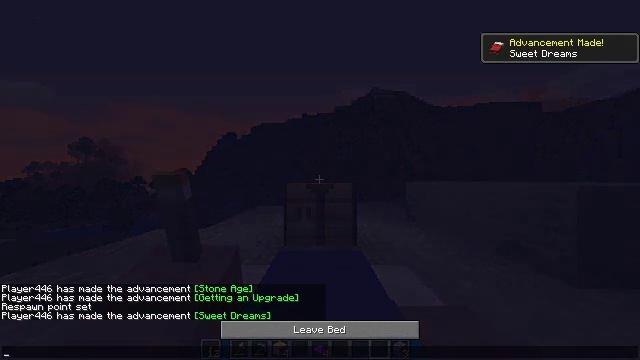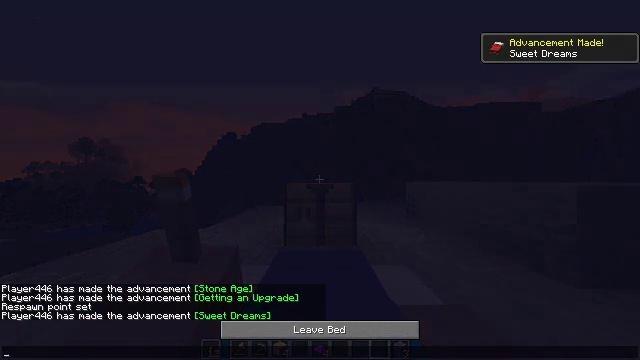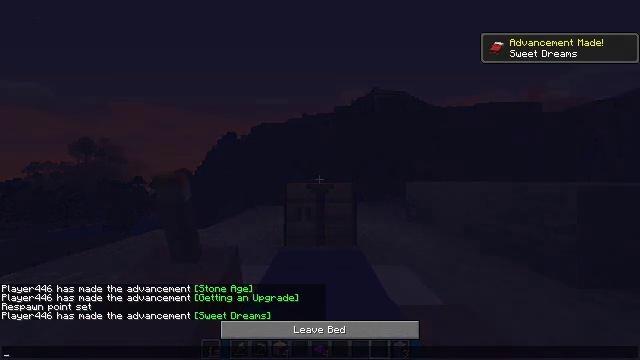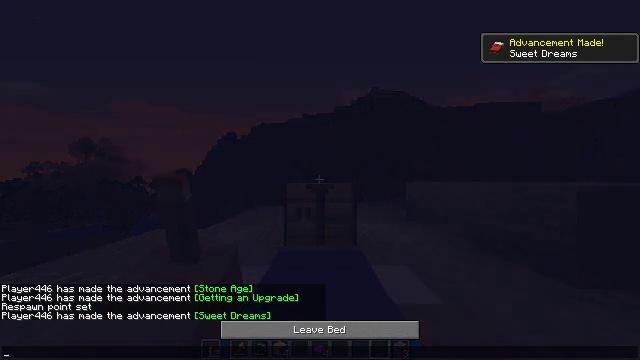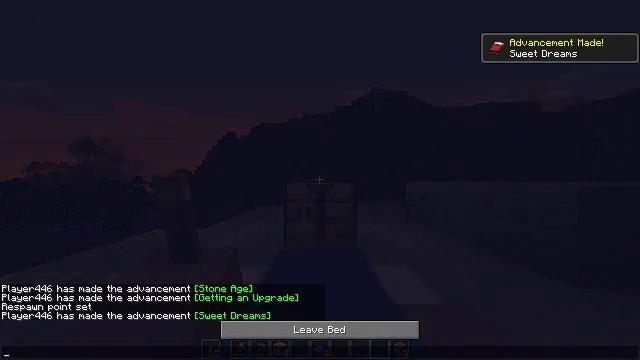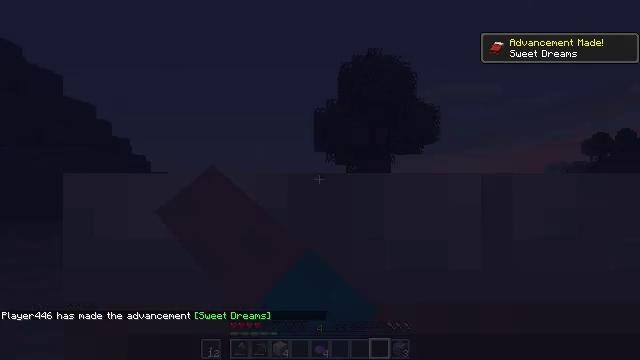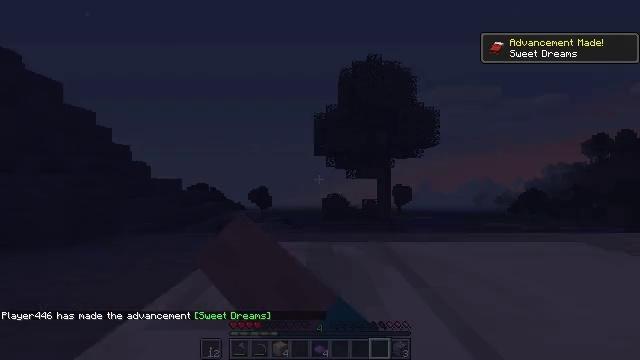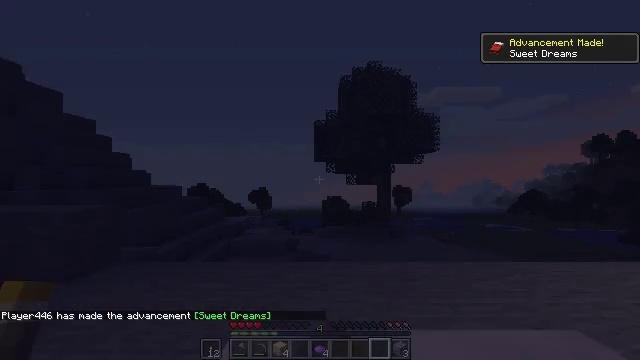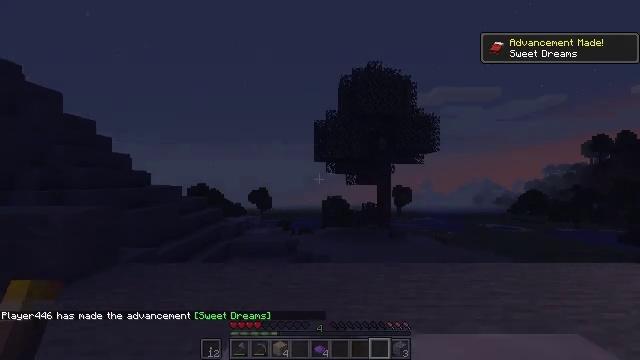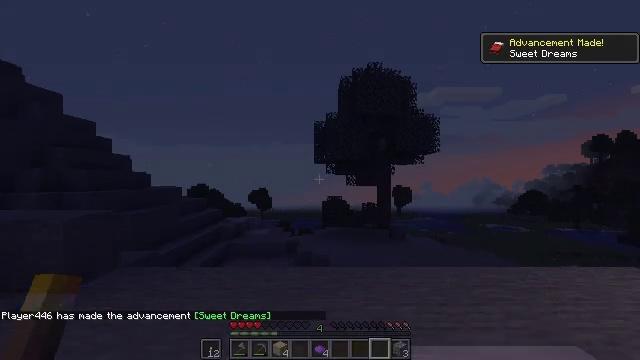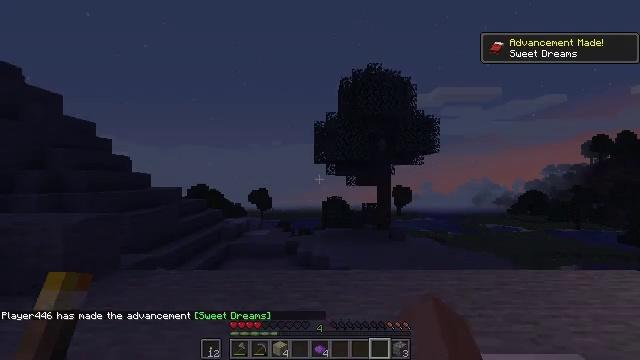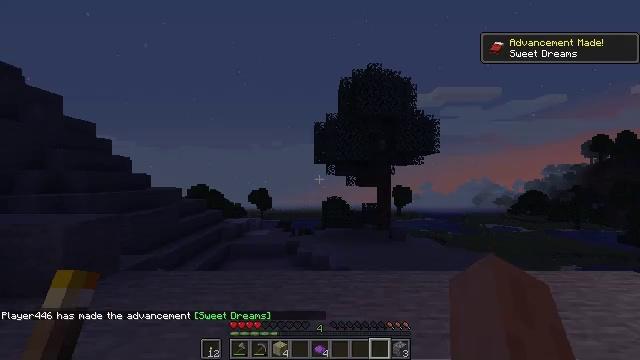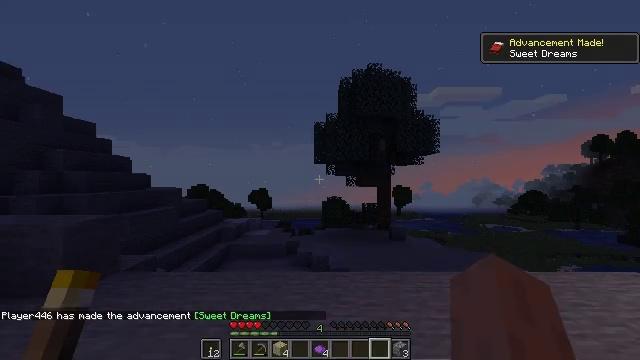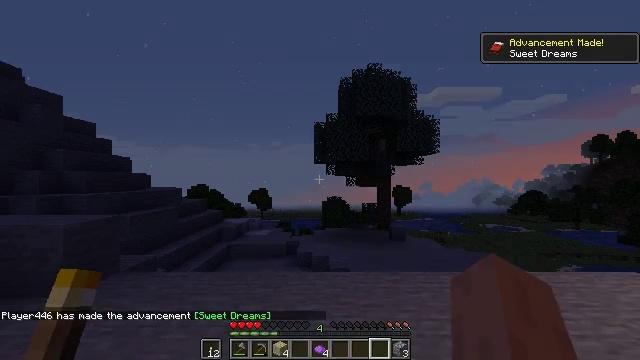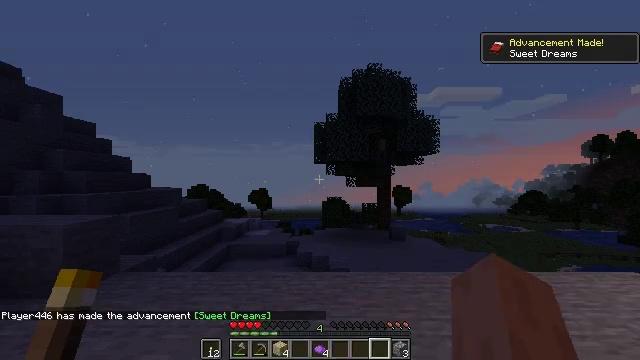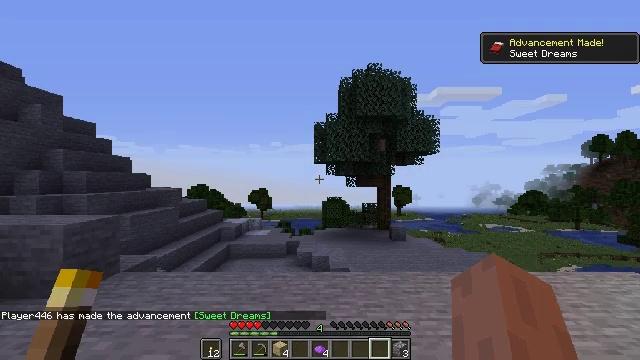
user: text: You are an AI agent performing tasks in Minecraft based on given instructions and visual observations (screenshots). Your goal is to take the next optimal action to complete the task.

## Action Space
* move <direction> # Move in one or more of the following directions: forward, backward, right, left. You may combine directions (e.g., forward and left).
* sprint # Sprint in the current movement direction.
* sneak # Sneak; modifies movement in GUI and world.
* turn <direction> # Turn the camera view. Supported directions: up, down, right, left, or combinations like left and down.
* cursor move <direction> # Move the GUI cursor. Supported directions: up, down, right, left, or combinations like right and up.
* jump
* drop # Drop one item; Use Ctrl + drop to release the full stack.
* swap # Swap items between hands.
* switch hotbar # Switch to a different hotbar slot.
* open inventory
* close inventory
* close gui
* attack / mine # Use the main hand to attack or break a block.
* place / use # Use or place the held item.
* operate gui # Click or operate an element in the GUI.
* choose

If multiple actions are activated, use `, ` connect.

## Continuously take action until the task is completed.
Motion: motion action
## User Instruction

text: Collect the purple banner to place elsewhere.
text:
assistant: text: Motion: no_op
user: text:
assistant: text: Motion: no_op
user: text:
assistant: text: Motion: no_op
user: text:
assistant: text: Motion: no_op
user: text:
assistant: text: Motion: no_op
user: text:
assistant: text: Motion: close gui
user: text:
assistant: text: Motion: no_op
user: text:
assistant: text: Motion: no_op
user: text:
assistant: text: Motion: no_op
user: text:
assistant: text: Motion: no_op
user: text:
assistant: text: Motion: no_op
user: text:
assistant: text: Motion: no_op
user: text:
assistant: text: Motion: no_op
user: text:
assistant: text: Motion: no_op
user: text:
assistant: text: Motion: no_op
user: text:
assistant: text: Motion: no_op
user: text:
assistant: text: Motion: no_op
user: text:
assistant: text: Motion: no_op
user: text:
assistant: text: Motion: no_op
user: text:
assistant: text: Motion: no_op
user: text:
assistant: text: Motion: no_op
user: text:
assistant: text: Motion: no_op
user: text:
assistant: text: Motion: no_op
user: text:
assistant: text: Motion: no_op
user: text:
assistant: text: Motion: no_op
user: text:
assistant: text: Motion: no_op
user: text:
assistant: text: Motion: no_op
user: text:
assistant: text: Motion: no_op
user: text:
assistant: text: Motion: no_op
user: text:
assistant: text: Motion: no_op